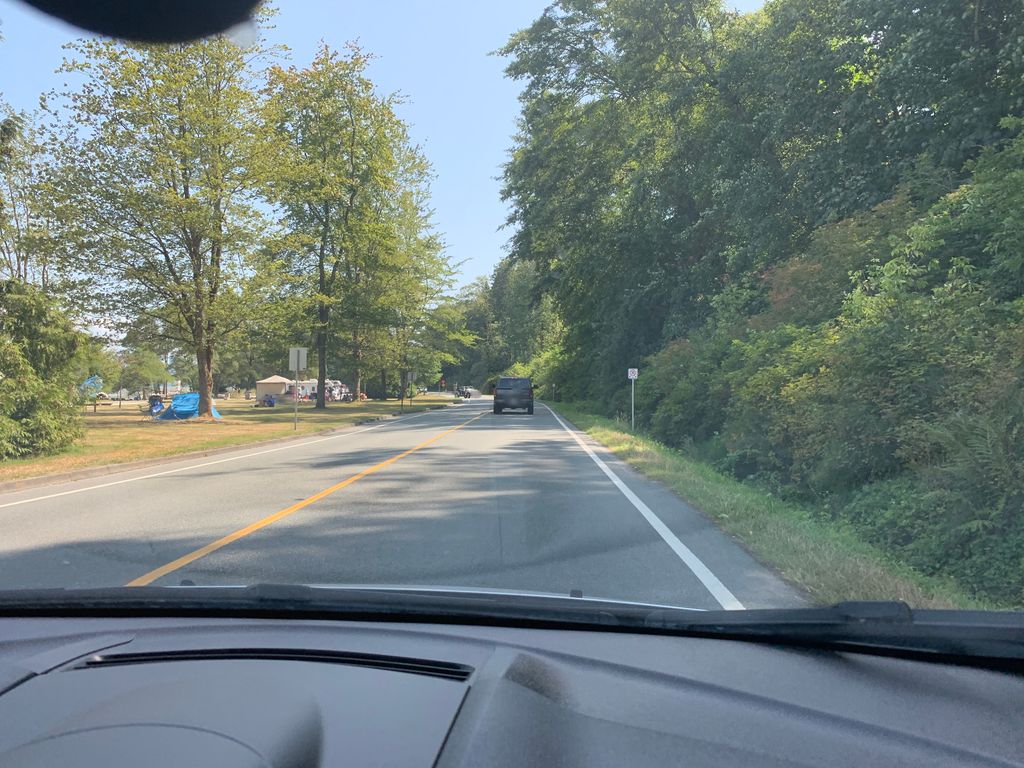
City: vancouver